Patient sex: F
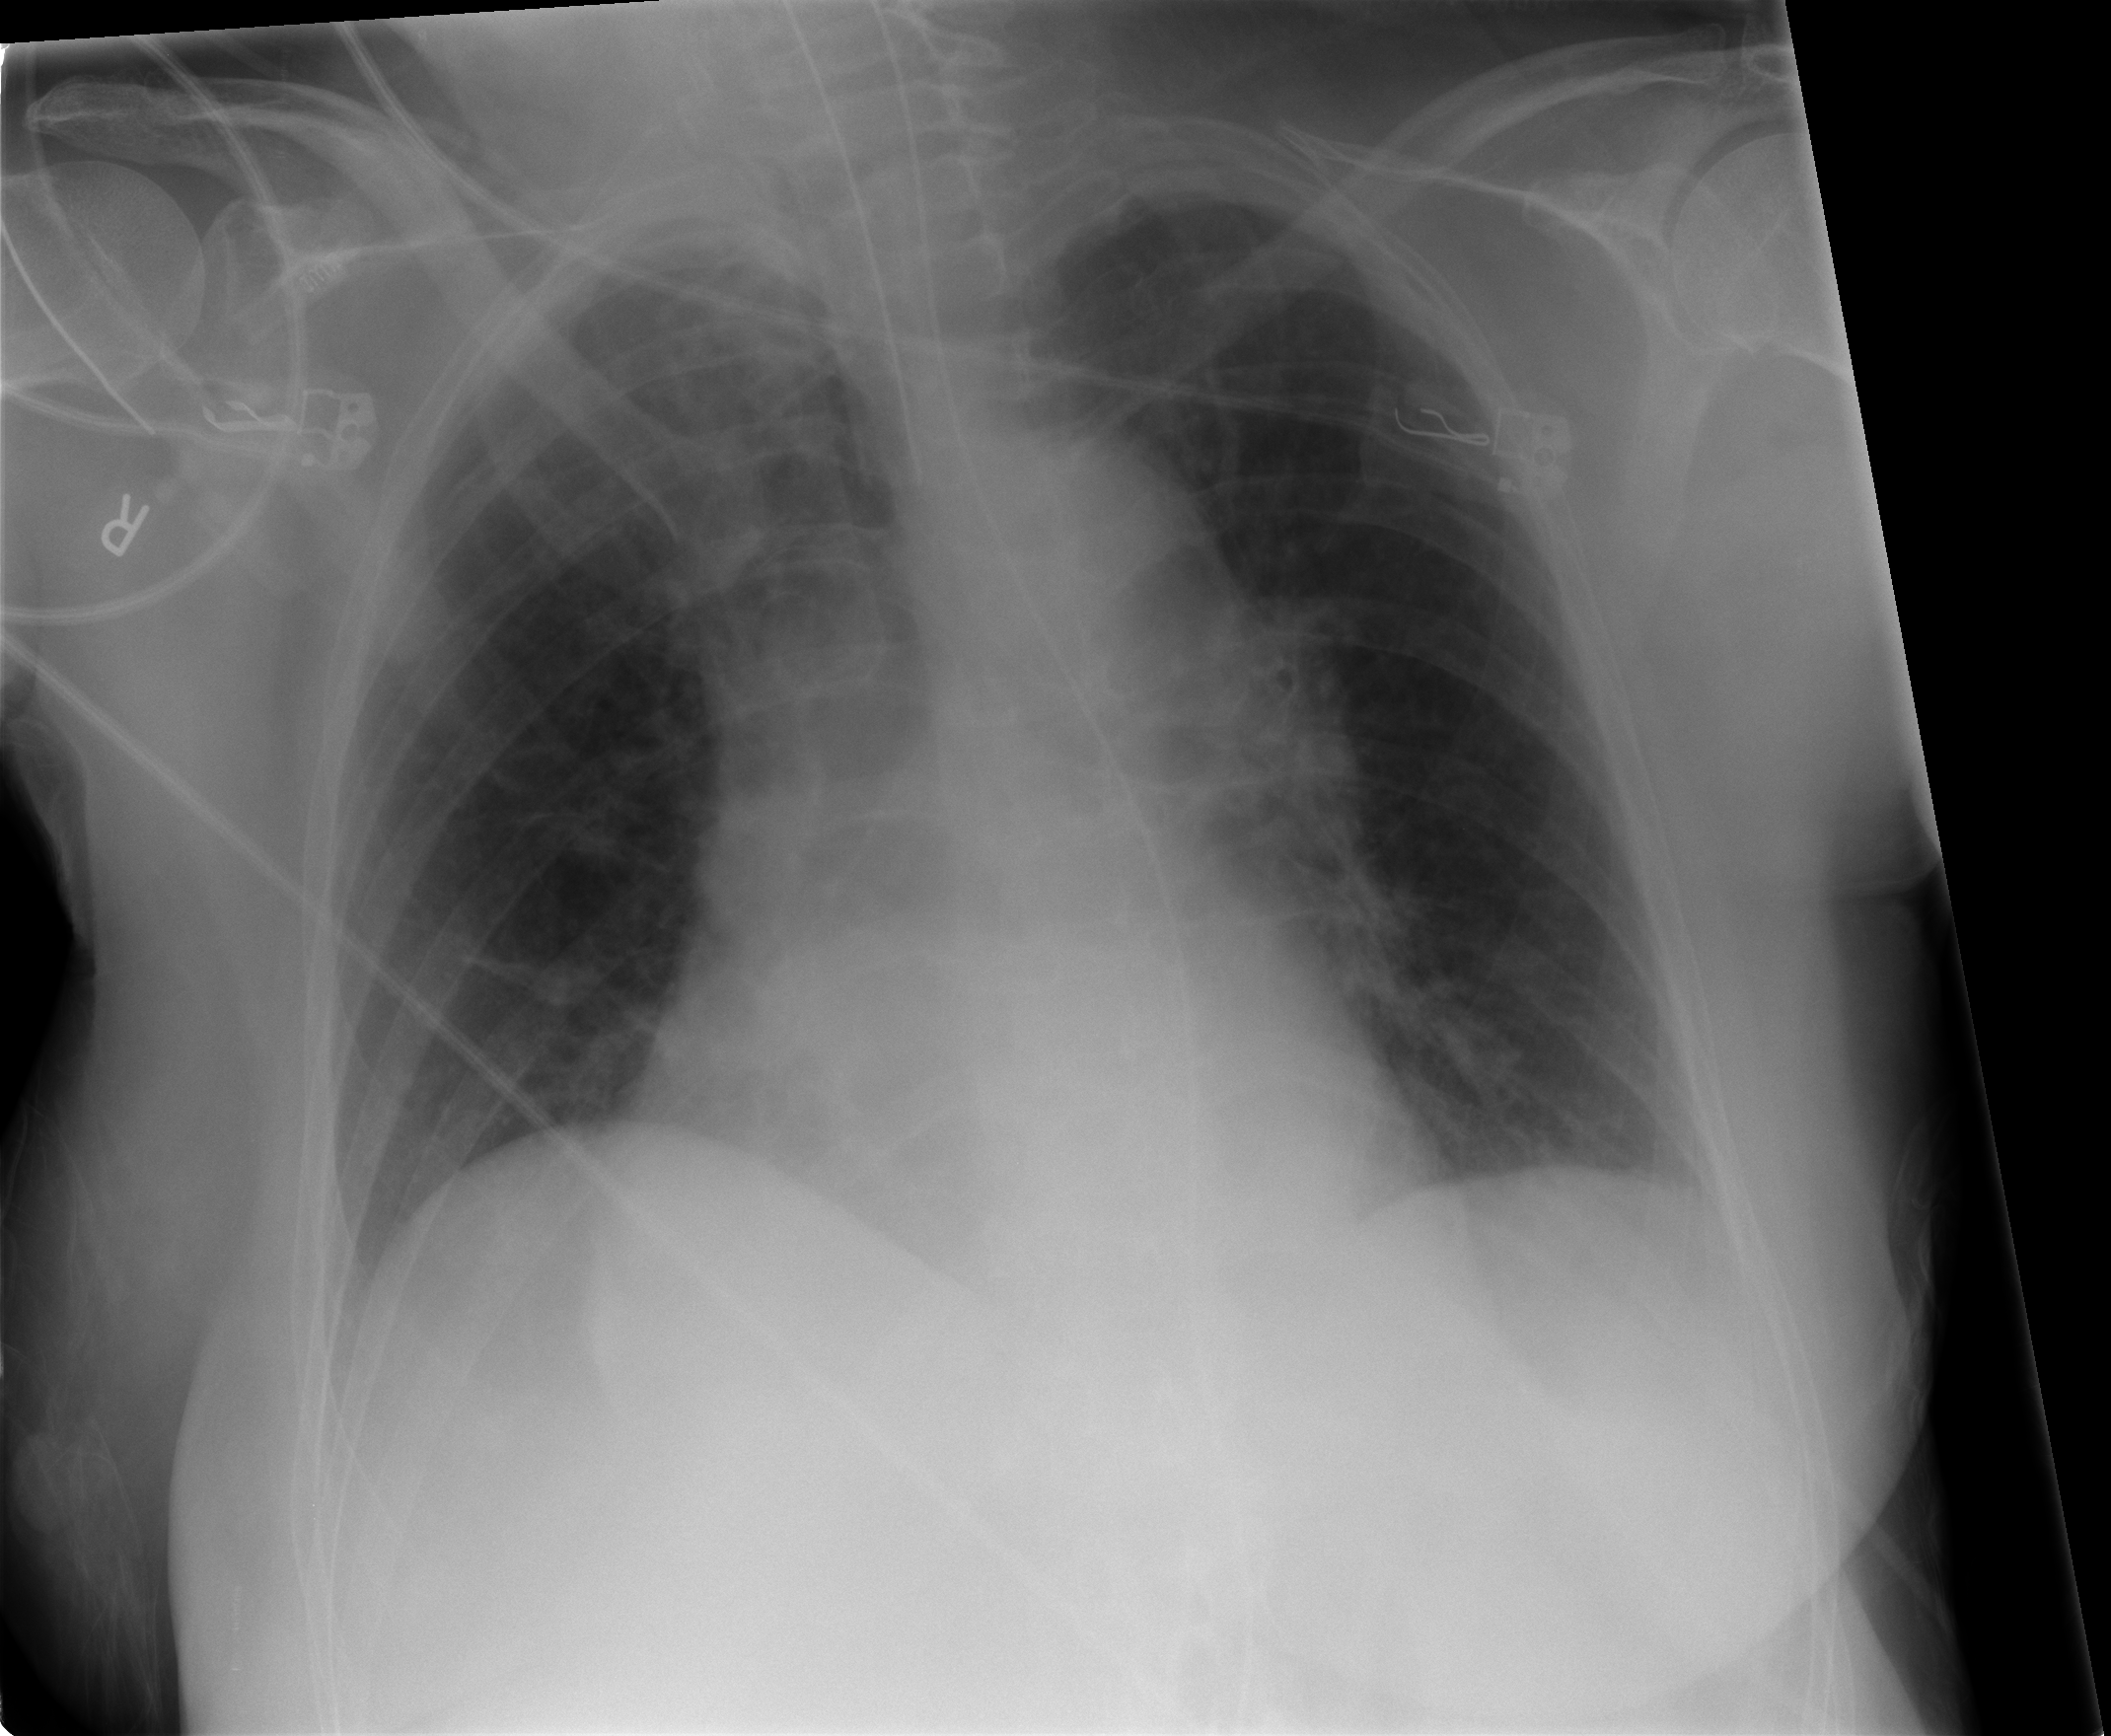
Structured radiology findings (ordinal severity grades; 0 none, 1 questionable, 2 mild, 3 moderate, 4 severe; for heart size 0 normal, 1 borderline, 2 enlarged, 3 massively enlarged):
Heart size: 2
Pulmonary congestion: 0
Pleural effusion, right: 0
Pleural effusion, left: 0
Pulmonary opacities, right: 0
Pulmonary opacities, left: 0
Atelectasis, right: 2
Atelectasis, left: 2